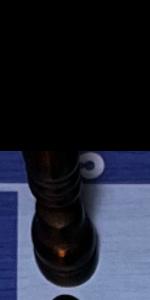
Label: Bishop_Black